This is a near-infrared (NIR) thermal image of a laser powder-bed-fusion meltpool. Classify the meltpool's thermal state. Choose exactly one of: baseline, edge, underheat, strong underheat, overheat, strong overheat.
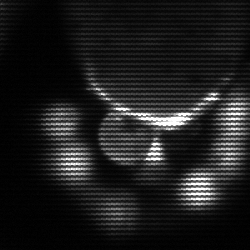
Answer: baseline